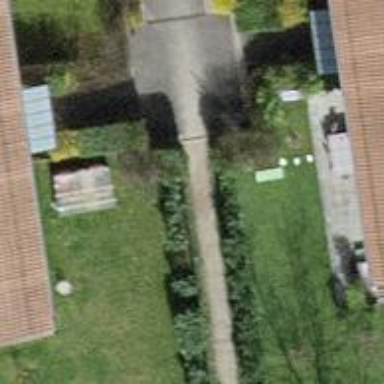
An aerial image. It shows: Unpaved footway.